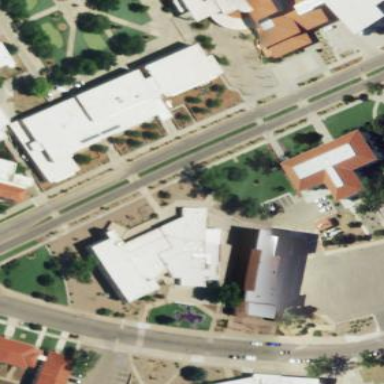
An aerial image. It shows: School building.